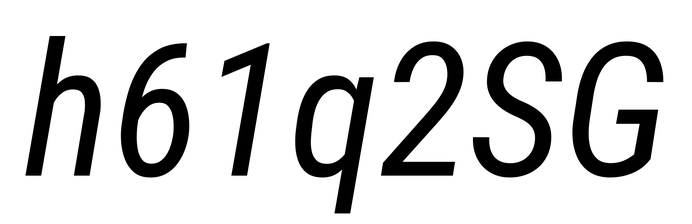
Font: Roboto-Italic_Condensed_Italic